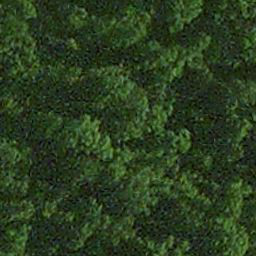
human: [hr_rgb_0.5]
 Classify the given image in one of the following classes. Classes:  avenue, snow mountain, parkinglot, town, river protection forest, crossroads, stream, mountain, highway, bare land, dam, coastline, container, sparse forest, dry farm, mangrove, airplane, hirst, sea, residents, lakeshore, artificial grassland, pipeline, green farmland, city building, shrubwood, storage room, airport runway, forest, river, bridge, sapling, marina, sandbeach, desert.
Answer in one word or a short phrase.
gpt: forest